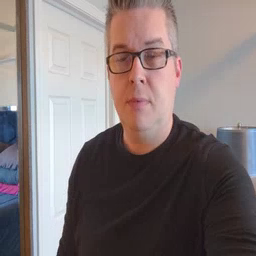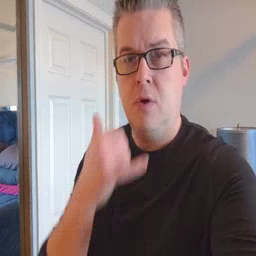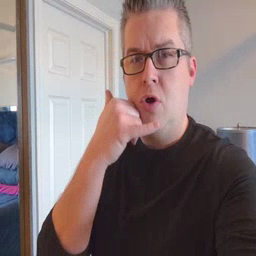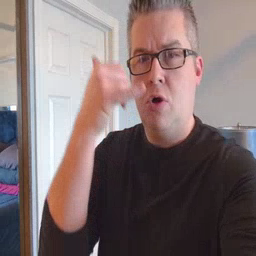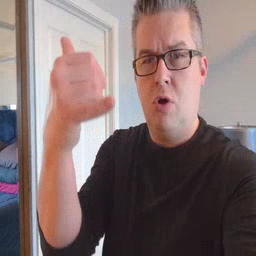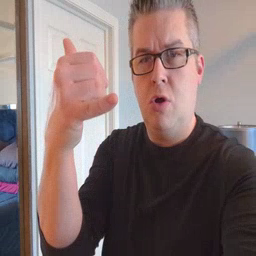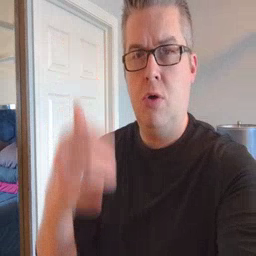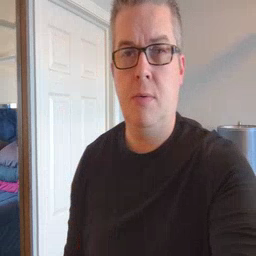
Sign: callonphone